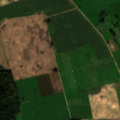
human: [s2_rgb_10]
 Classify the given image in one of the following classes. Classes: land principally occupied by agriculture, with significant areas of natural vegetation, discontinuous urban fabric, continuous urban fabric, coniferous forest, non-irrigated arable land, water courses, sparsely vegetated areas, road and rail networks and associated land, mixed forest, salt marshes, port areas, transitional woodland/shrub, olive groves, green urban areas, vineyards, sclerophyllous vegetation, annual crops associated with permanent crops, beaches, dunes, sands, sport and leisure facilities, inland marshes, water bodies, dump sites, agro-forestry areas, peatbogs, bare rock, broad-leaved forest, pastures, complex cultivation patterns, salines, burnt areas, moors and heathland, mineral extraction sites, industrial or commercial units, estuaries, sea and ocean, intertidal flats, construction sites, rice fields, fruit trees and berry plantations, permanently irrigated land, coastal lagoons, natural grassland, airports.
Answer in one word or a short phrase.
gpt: non-irrigated arable land, complex cultivation patterns, broad-leaved forest, mixed forest